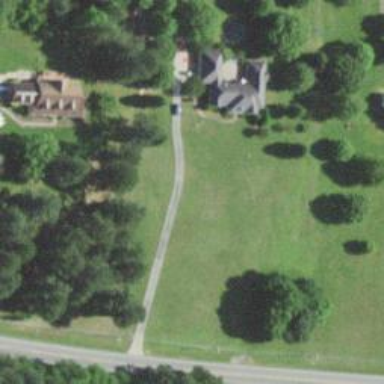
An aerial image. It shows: Driveway leading to service road.